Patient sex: M
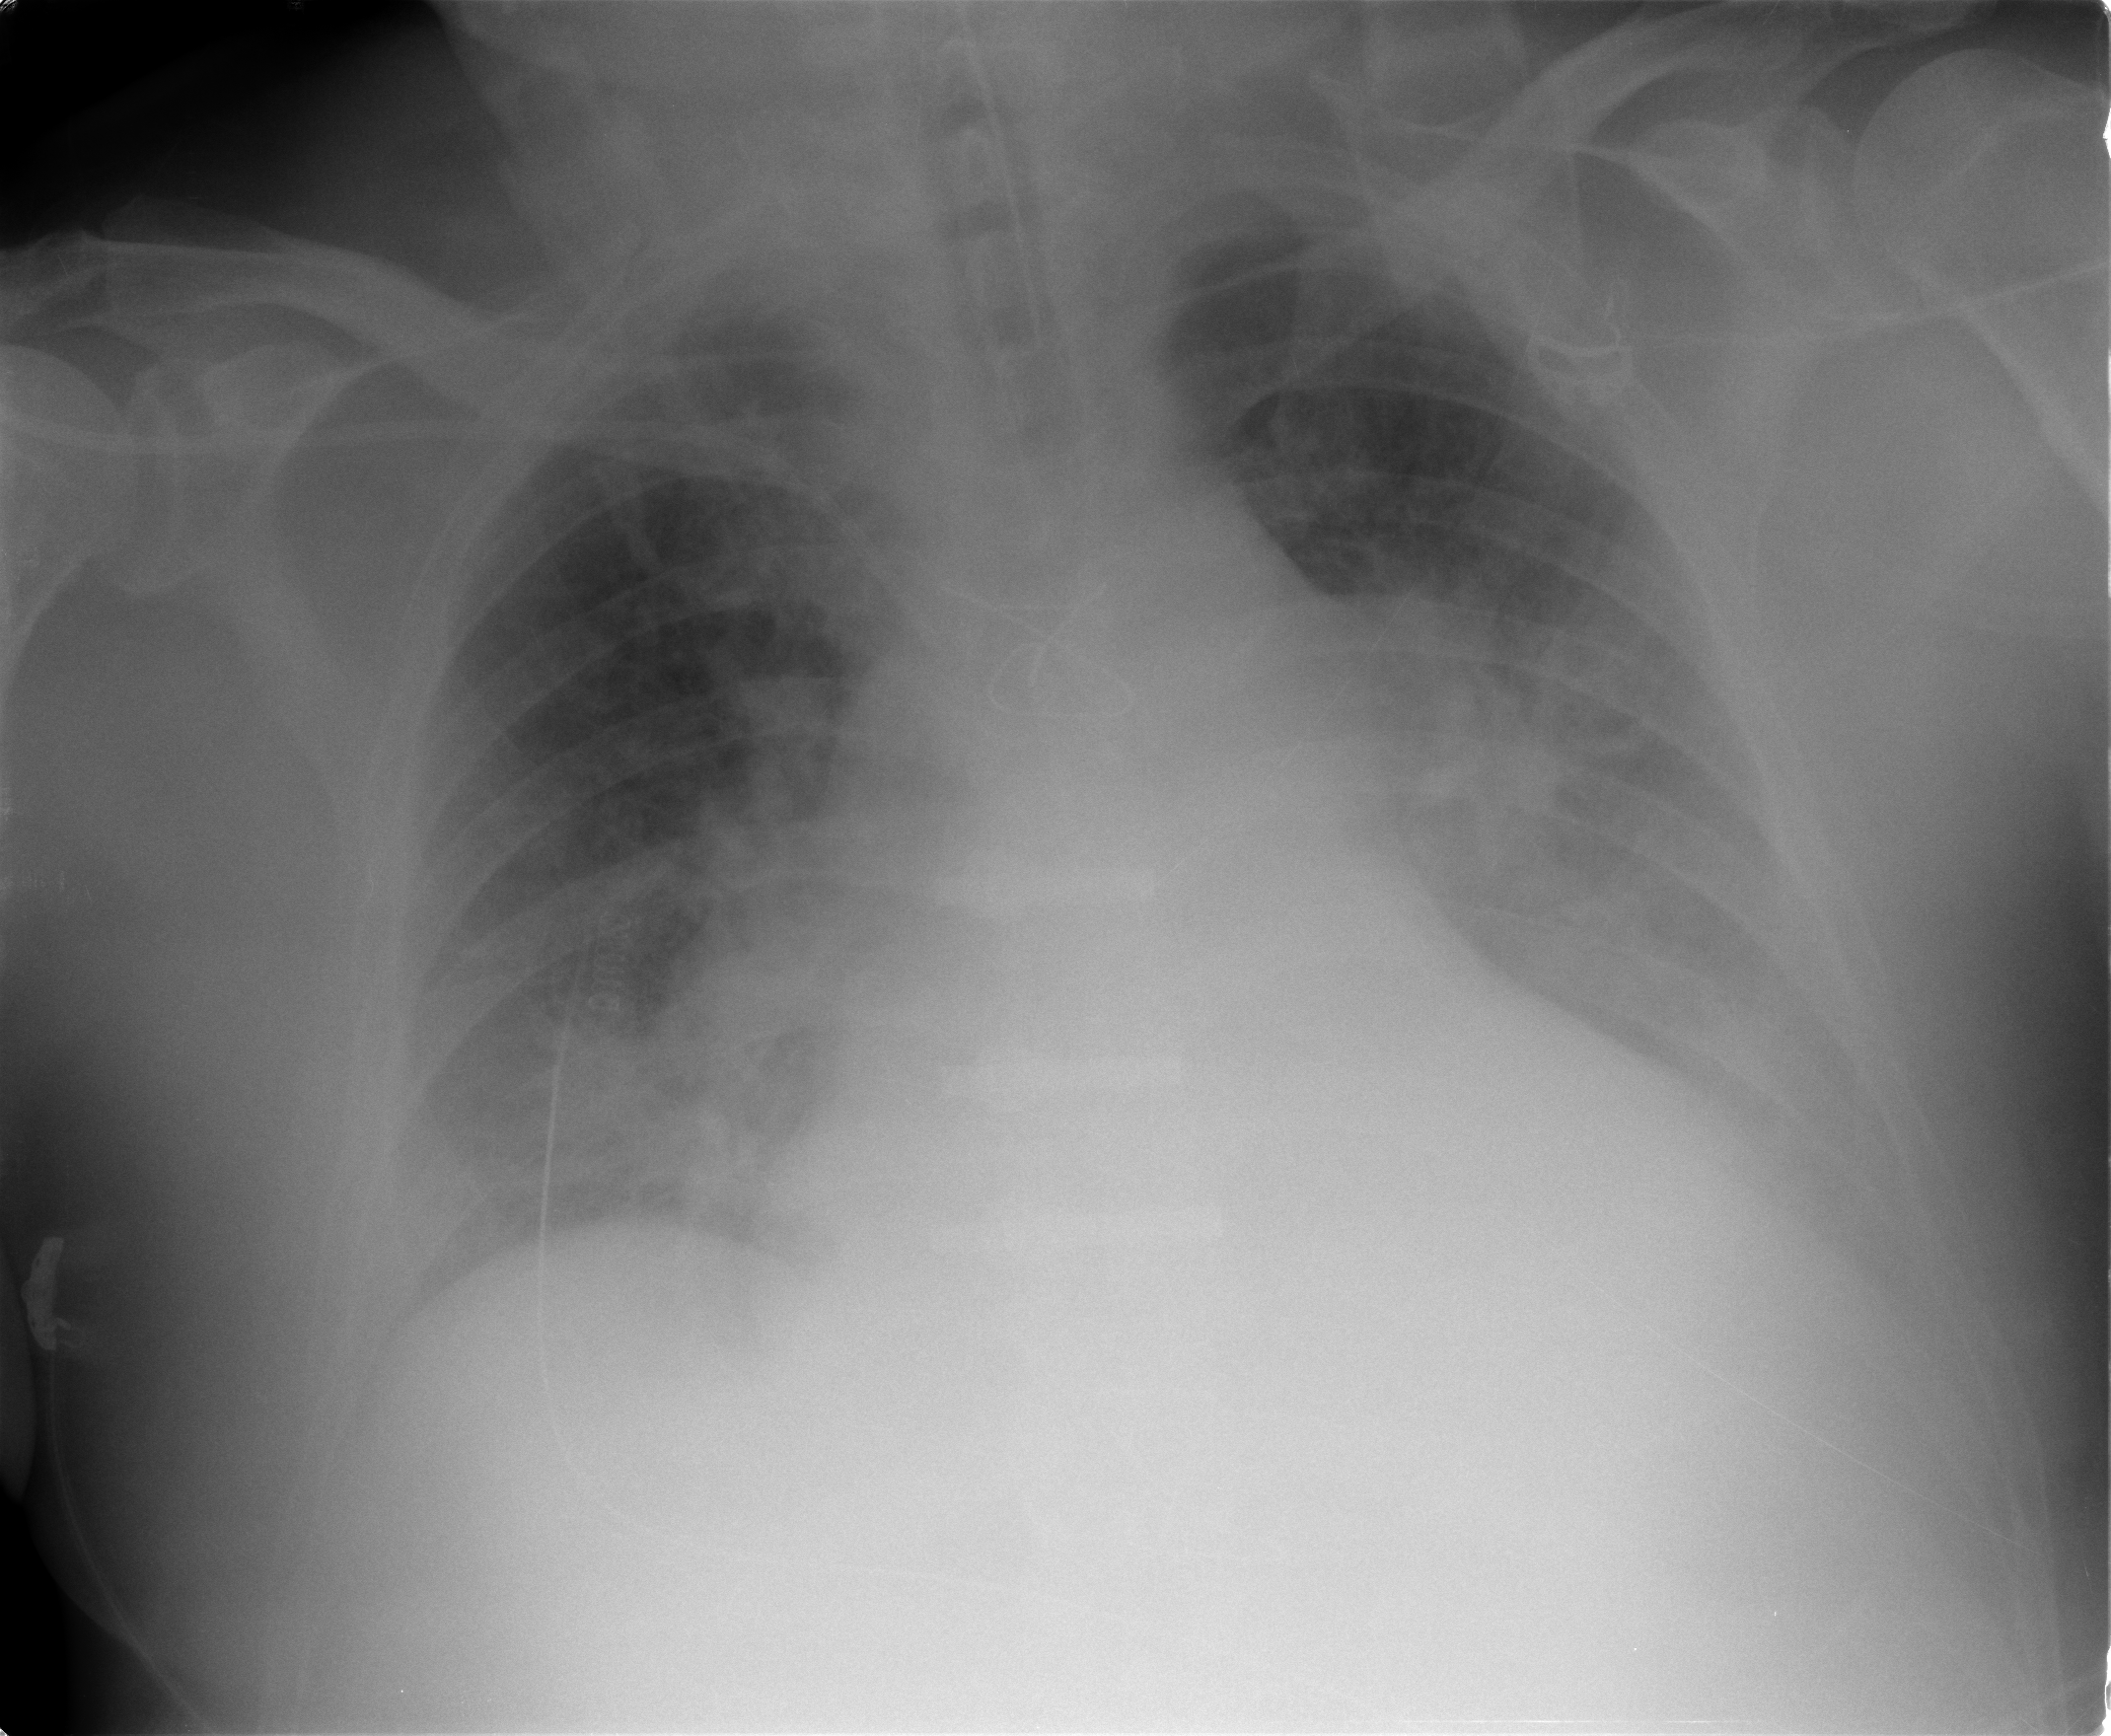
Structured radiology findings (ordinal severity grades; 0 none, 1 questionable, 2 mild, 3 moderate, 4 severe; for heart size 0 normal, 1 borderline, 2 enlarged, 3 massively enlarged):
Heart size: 2
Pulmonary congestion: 0
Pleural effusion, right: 0
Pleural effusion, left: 0
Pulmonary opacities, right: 2
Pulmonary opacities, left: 2
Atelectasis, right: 2
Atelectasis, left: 2